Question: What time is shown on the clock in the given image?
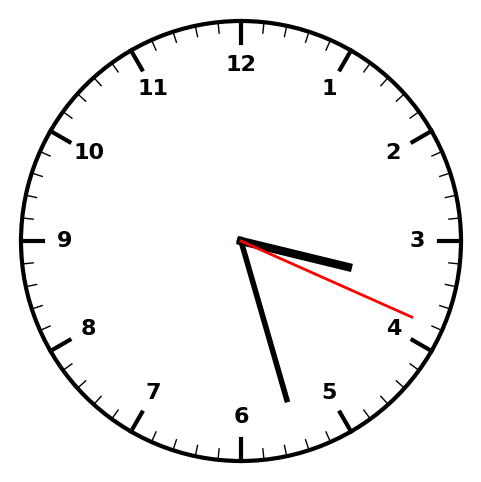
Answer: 03:27:19